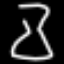
Label: hourglass